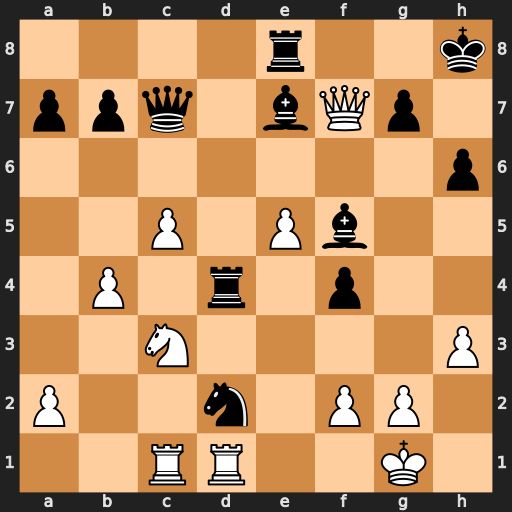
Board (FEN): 4r2k/ppq1bQp1/7p/2P1Pb2/1P1r1p2/2N4P/P2n1PP1/2RR2K1
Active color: w
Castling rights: -
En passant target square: -
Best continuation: Qxe8+ Kh7 Nb5 Qd8 Qxd8